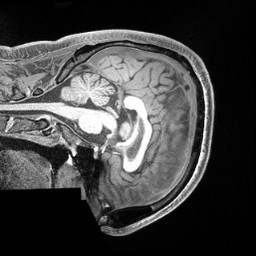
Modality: T1w
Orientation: sagittal
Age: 30
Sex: male
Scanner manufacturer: siemens
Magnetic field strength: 3 T
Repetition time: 2.4 s
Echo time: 0.00228 s